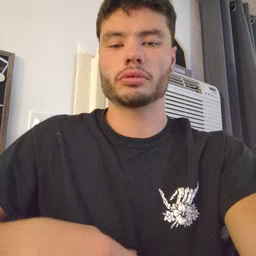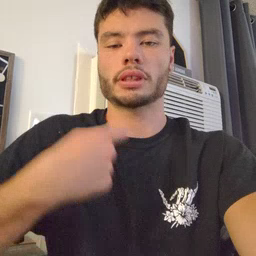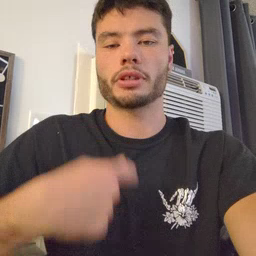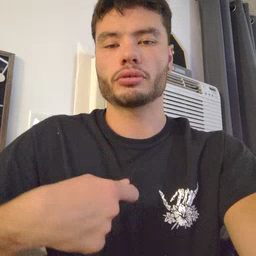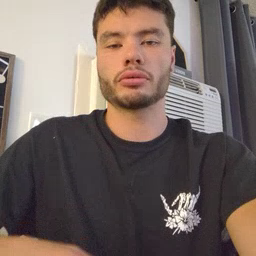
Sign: zipper